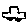
Label: car